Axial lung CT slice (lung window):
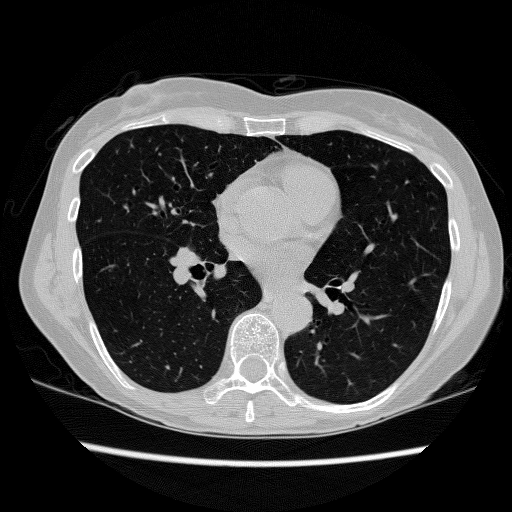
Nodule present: no